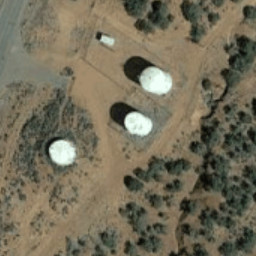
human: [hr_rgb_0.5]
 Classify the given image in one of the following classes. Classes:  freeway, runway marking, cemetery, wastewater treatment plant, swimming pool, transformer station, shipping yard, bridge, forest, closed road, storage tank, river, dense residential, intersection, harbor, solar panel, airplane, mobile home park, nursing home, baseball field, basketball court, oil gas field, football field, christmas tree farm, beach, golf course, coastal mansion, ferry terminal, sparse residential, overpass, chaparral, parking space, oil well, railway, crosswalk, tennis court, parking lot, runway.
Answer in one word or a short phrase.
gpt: storage tank